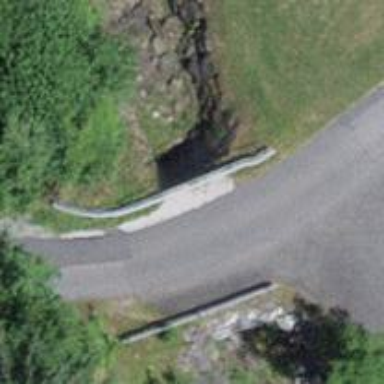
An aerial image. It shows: Culvert tunnel that serves as drain for the waterway.